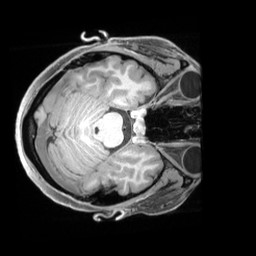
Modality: T1w
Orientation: axial
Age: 27
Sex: female
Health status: ill
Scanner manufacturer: siemens
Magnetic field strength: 3 T
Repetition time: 2.2 s
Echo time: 0.00218 s